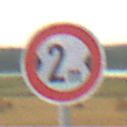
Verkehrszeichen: TatsaechlicheBreite2
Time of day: SunriseSunset
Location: Outdoor (RoadRail)
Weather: PartlyCloudy
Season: NotSpecified
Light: Natural